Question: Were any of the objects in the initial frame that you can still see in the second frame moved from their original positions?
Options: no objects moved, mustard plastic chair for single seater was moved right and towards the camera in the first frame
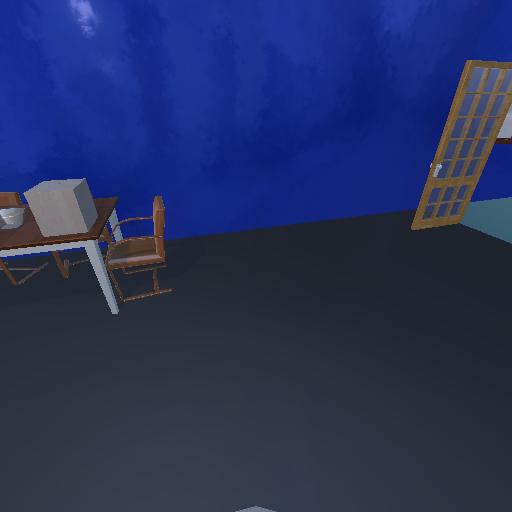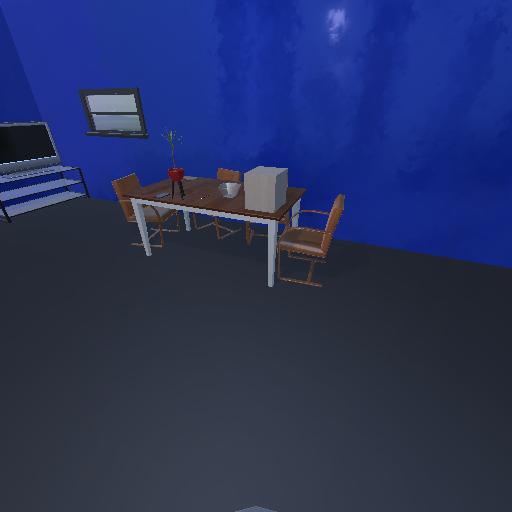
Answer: no objects moved